Question: I have a bit of code in a function that I hope to use to create a heatmap-like effect around points in ggplot. The [col, row] coordinates are coming from a 2D map mockup done in Excel... admittedly janky but that's what I have to work with right now.
In any case, the below reprex produces the desired effect when passing point values, but I get an error 'non-numeric argument to binary operator' when I attempt to apply to vectors of points stored in a dataframe. Thanks for any insights!
'''
library(dplyr)
#>
#> Attaching package: 'dplyr'
#> The following objects are masked from 'package:stats':
#>
#> filter, lag
#> The following objects are masked from 'package:base':
#>
#> intersect, setdiff, setequal, union
library(tidyr)
library(purrr)
library(tibble)
library(stringr)
get_circle_kernel <- function(col_pts = 10,
row_pts = 10,
radius = 5L,
jitter = 5L) {
# sample the row and column jitter to move the circle center
col_jitter <- sample(-jitter:jitter, size = 1)
row_jitter <- sample(-jitter:jitter, size = 1)
# update col_pts and row_pts to move circle center
col_pts <- col_pts + col_jitter
row_pts <- row_pts + row_jitter
# draw a filled circle of points with alpha for each [row_pts, col_]
# from https://stackoverflow.com/questions/<PHONE>/find-all-integer-coordinates-in-a-given-radius
df_circle <- tibble::tibble(
row = (row_pts - radius):(row_pts + radius),
col = (col_pts - radius):(col_pts + radius)
) %>% tidyr::expand(row, col) %>%
dplyr::mutate(radius_from_center = sqrt((row - row_pts) ^ 2 + (col - col_pts) ^
2)) %>%
dplyr::filter(radius_from_center <= radius) %>%
dplyr::mutate(alpha = (max(radius_from_center) ^ 2 - radius_from_center ^
2) / max(radius_from_center) ^ 2)
return(df_circle)
}
# Plots for testing & noodling --------------------------------------------
df_1 <- get_circle_kernel()
ggplot2::ggplot(df_1, ggplot2::aes(x = col, y = row, alpha = alpha)) +
ggplot2::geom_raster(interpolate = FALSE, fill = "red") +
ggplot2::scale_x_continuous(limits = c(0, 20)) +
ggplot2::scale_y_continuous(limits = c(0, 20))
'''

'''
# Example applying to df --------------------------------------------------
df_2 <- tibble::tibble(col = c(10, 30, 50),
row = c(10, 30, 50),
radius_from_center = rep(0, 3),
alpha = rep(1, 3)) %>%
purrr::map_df(~get_circle_kernel(col_pts = col, row_pts = row))
#> Error in col_pts + col_jitter: non-numeric argument to binary operator
'''
<URL>
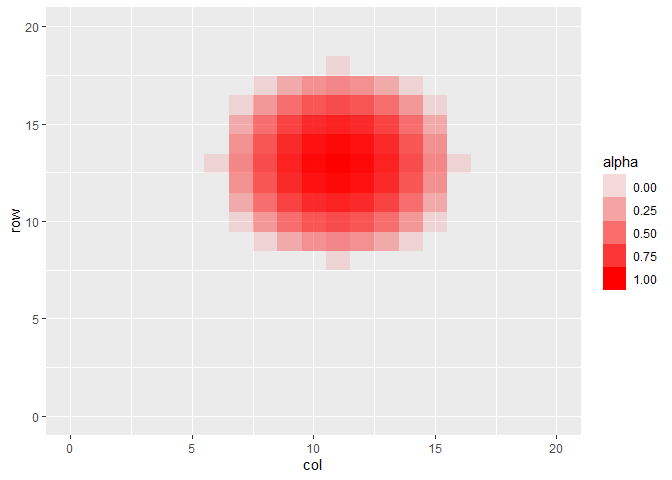
Answer: Either use 'rowwise'
'''
library(dplyr)
library(purrr)
df_2 %>%
rowwise %>%
mutate(out = list(get_circle_kernel(col_pts = col, row_pts = row))) %>%
ungroup
'''
-output
'''
# A tibble: 3 x 5
# col row radius_from_center alpha out
# <dbl> <dbl> <dbl> <dbl> <list>
#1 10 10 0 1 <tibble [81 x 4]>
#2 30 30 0 1 <tibble [81 x 4]>
#3 50 50 0 1 <tibble [81 x 4]>
'''
---
If we want a single dataset (based on the function, the columns are all repeated within the 'out' as well)
'''
df_2 %>%
rowwise %>%
transmute(out = list(get_circle_kernel(col_pts = col, row_pts = row))) %>%
ungroup %>% unnest(c(out))
# A tibble: 243 x 4
# row col radius_from_center alpha
# <int> <int> <dbl> <dbl>
# 1 5 9 5 0
# 2 6 6 5 0
# 3 6 7 4.47 0.200
# 4 6 8 4.12 0.32
# 5 6 9 4 0.36
# 6 6 10 4.12 0.32
# 7 6 11 4.47 0.200
# 8 6 12 5 0
# 9 7 5 5 0
#10 7 6 4.24 0.28
# ... with 233 more rows
'''
---
Or specify the 'map2' within the 'mutate'
'''
df_2 %>%
mutate(out = map2(col, row, ~get_circle_kernel(col_pts = .x, row_pts = .y)))
'''
-output
'''
# A tibble: 3 x 5
# col row radius_from_center alpha out
# <dbl> <dbl> <dbl> <dbl> <list>
#1 10 10 0 1 <tibble [81 x 4]>
#2 30 30 0 1 <tibble [81 x 4]>
#3 50 50 0 1 <tibble [81 x 4]>
'''
---
NOTE: Here, 'map' wouldn't work as we need two columns 'col' and 'row'. Also, the lambda for 'map' would be '.x' after looping over the column
### data
'''
df_2 <- tibble::tibble(col = c(10, 30, 50),
row = c(10, 30, 50),
radius_from_center = rep(0, 3),
alpha = rep(1, 3))
'''